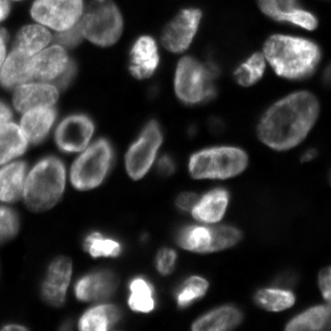
Tissue sample: ovarian
Magnification: 10.0x
Cell type: Ovary cancer cells
Senescence state: senescent